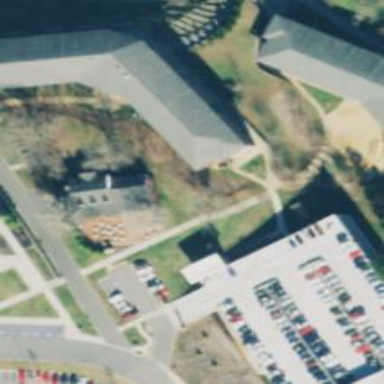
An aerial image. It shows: View of university building.